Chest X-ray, PA view. Patient: 32 years old, sex F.
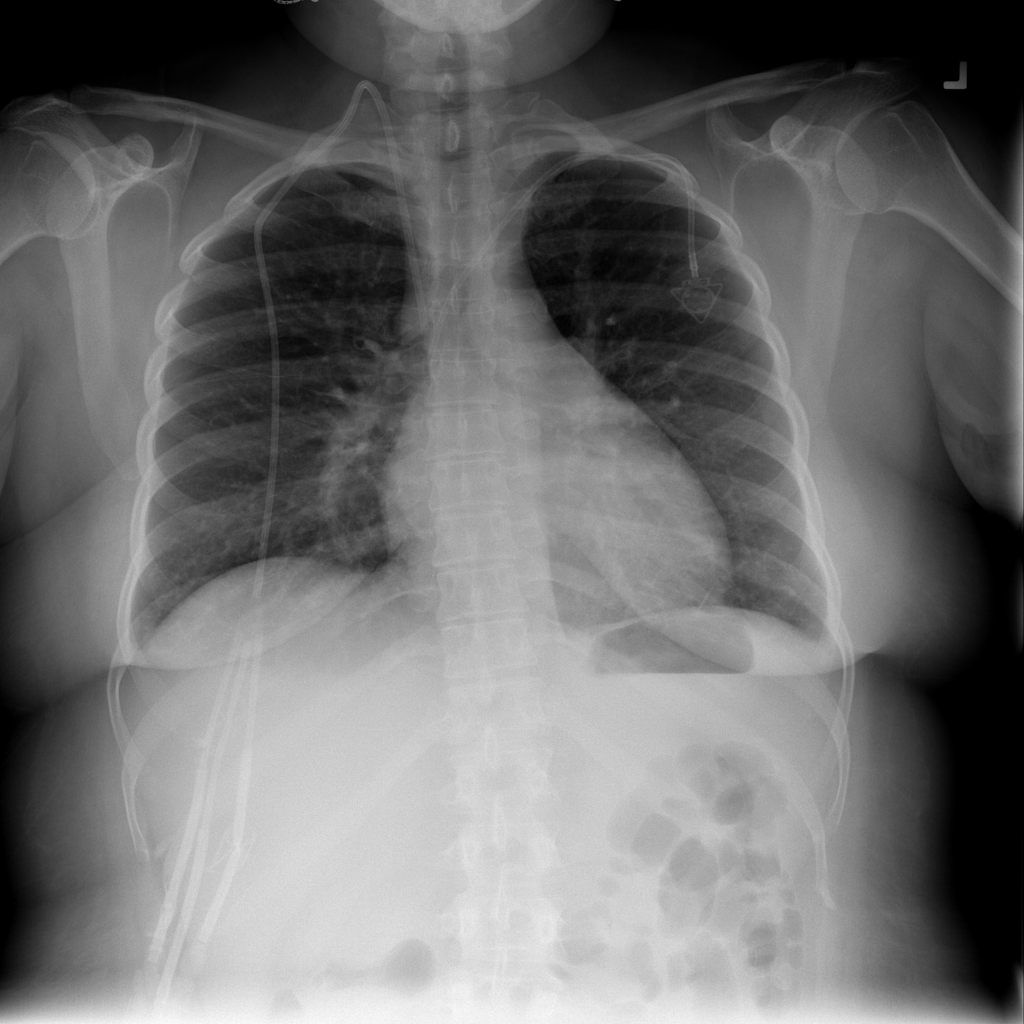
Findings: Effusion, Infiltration